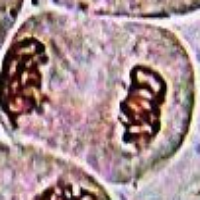
Label: telophase